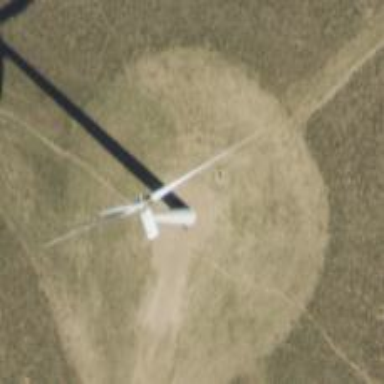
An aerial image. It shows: Wind generator using horizontal axis wind turbines.